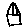
Label: house